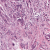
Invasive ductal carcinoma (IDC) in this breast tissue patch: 1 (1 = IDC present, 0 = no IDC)